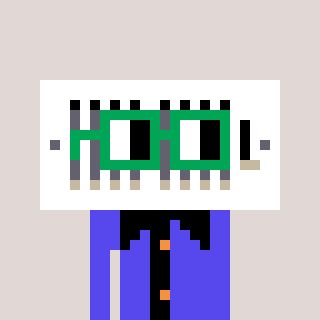
a pixel art character with square green glasses, a vent-shaped head and a computerblue-colored body on a warm background